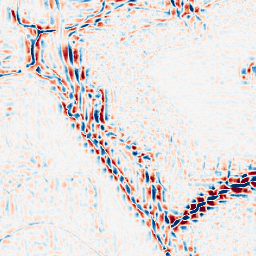
Category: wavelet
Decomposition family: wavelet_reverse_biorthogonal
Decomposition parameters: wavelet: rbio4.4
level: 3
Upsampling method: sinc_blackman
Upsampling parameters: scale: 8
kernel_size: 16
Upsampling scale: 8